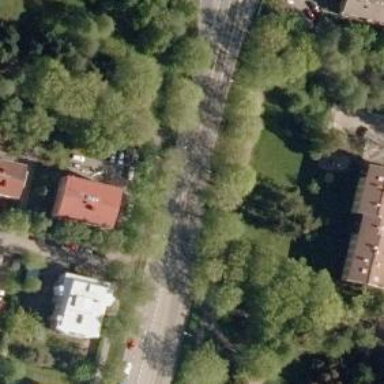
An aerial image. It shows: Cycleway.